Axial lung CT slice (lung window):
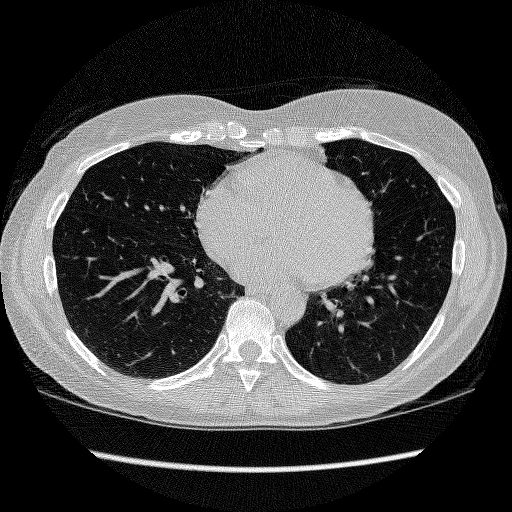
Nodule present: no